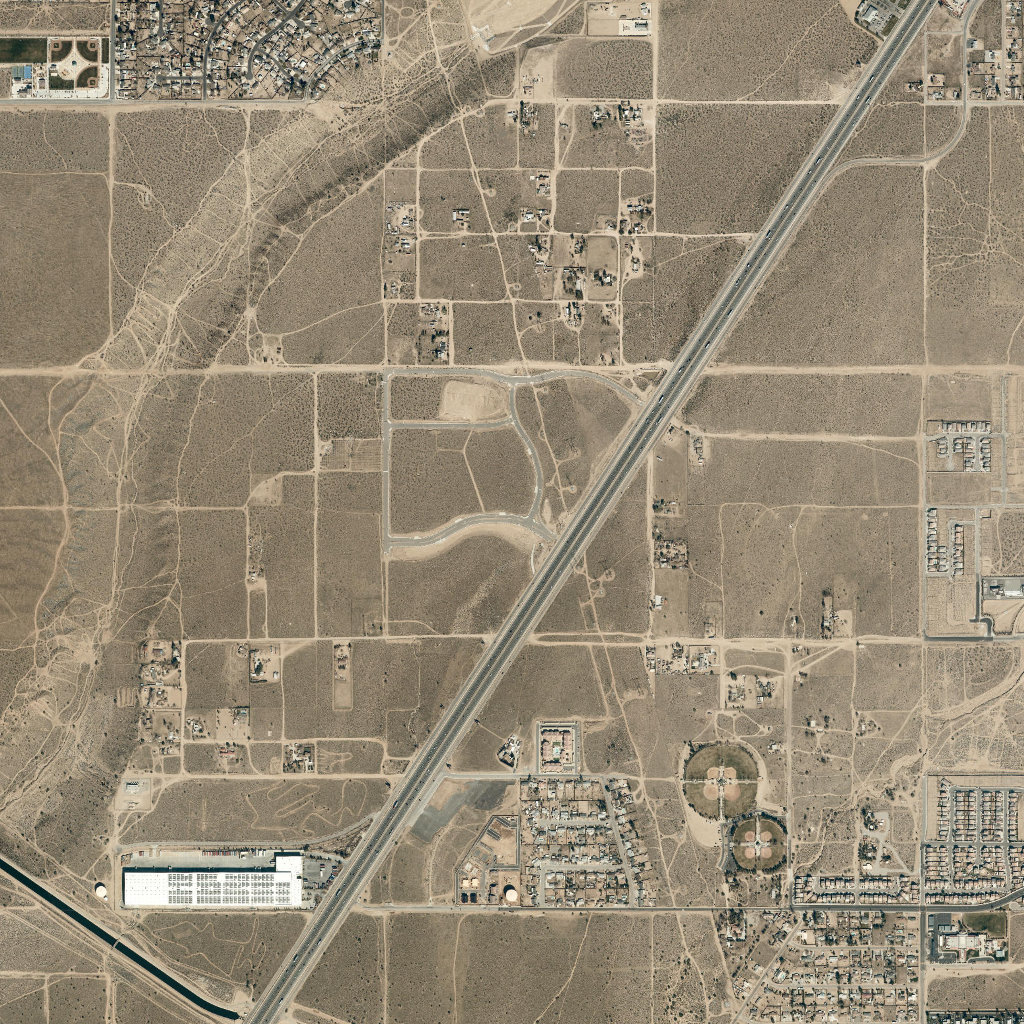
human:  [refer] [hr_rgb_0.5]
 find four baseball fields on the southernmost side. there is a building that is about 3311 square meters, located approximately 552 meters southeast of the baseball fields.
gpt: <box>[[71, 80, 76, 84, 0]]</box>